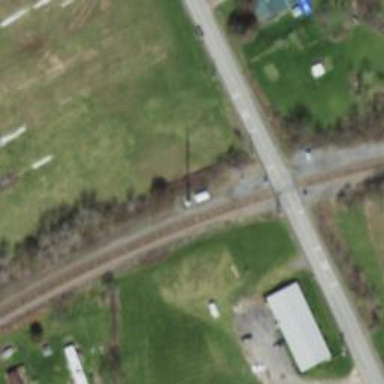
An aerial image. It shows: Railway track.